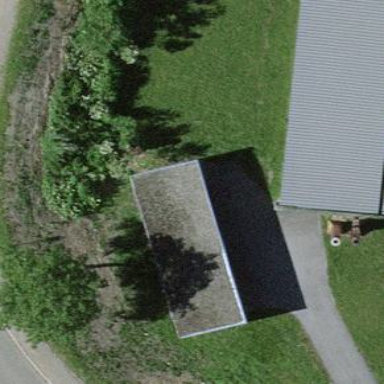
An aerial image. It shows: View of roof of building.